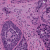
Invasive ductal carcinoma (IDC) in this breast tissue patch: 1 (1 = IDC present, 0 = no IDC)